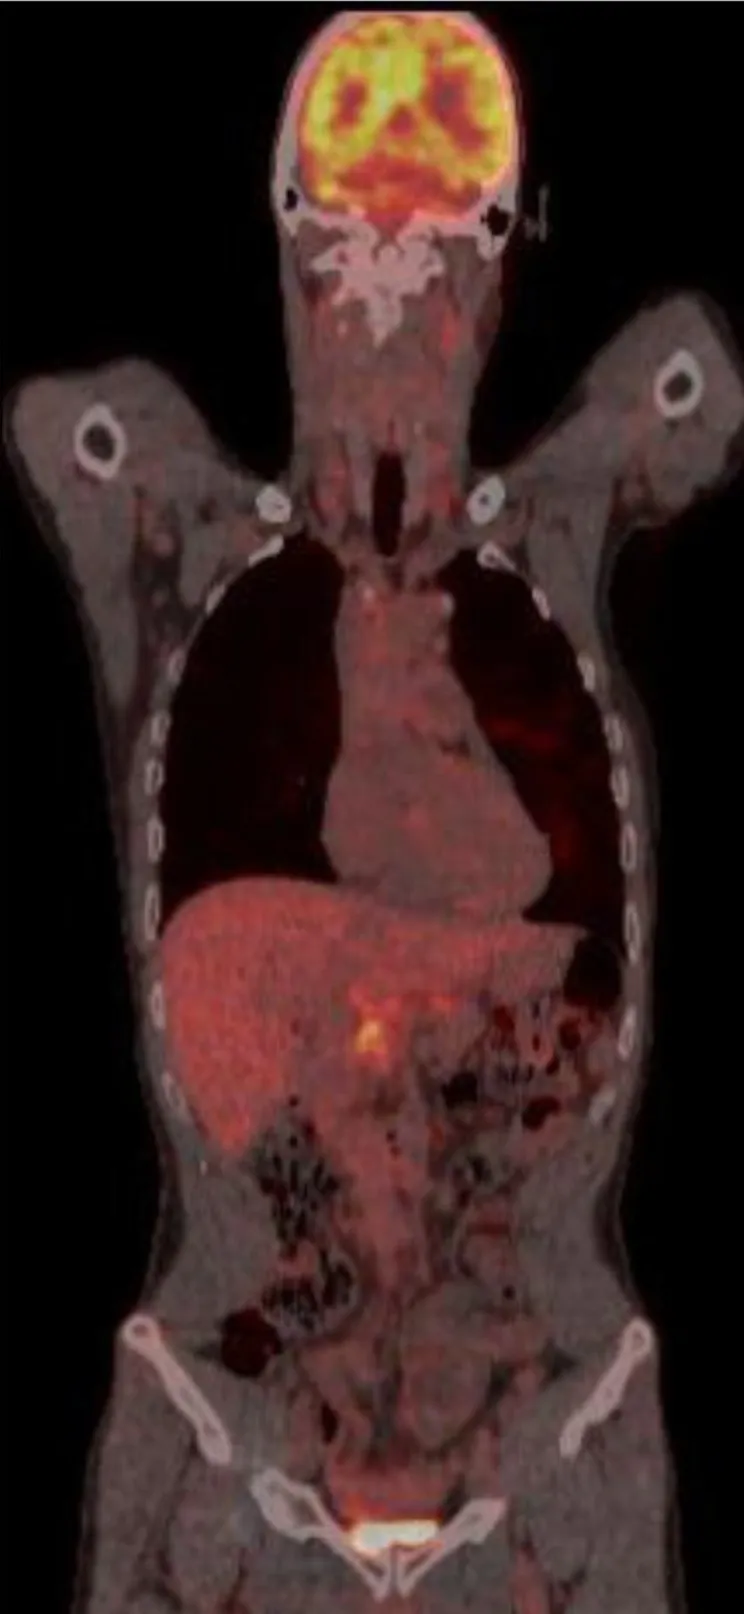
18-FDG PET scanning presenting multiple pathological lesions in lungs, pancreas, lymph nodes, and bones.
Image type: radiology (pet)